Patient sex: M
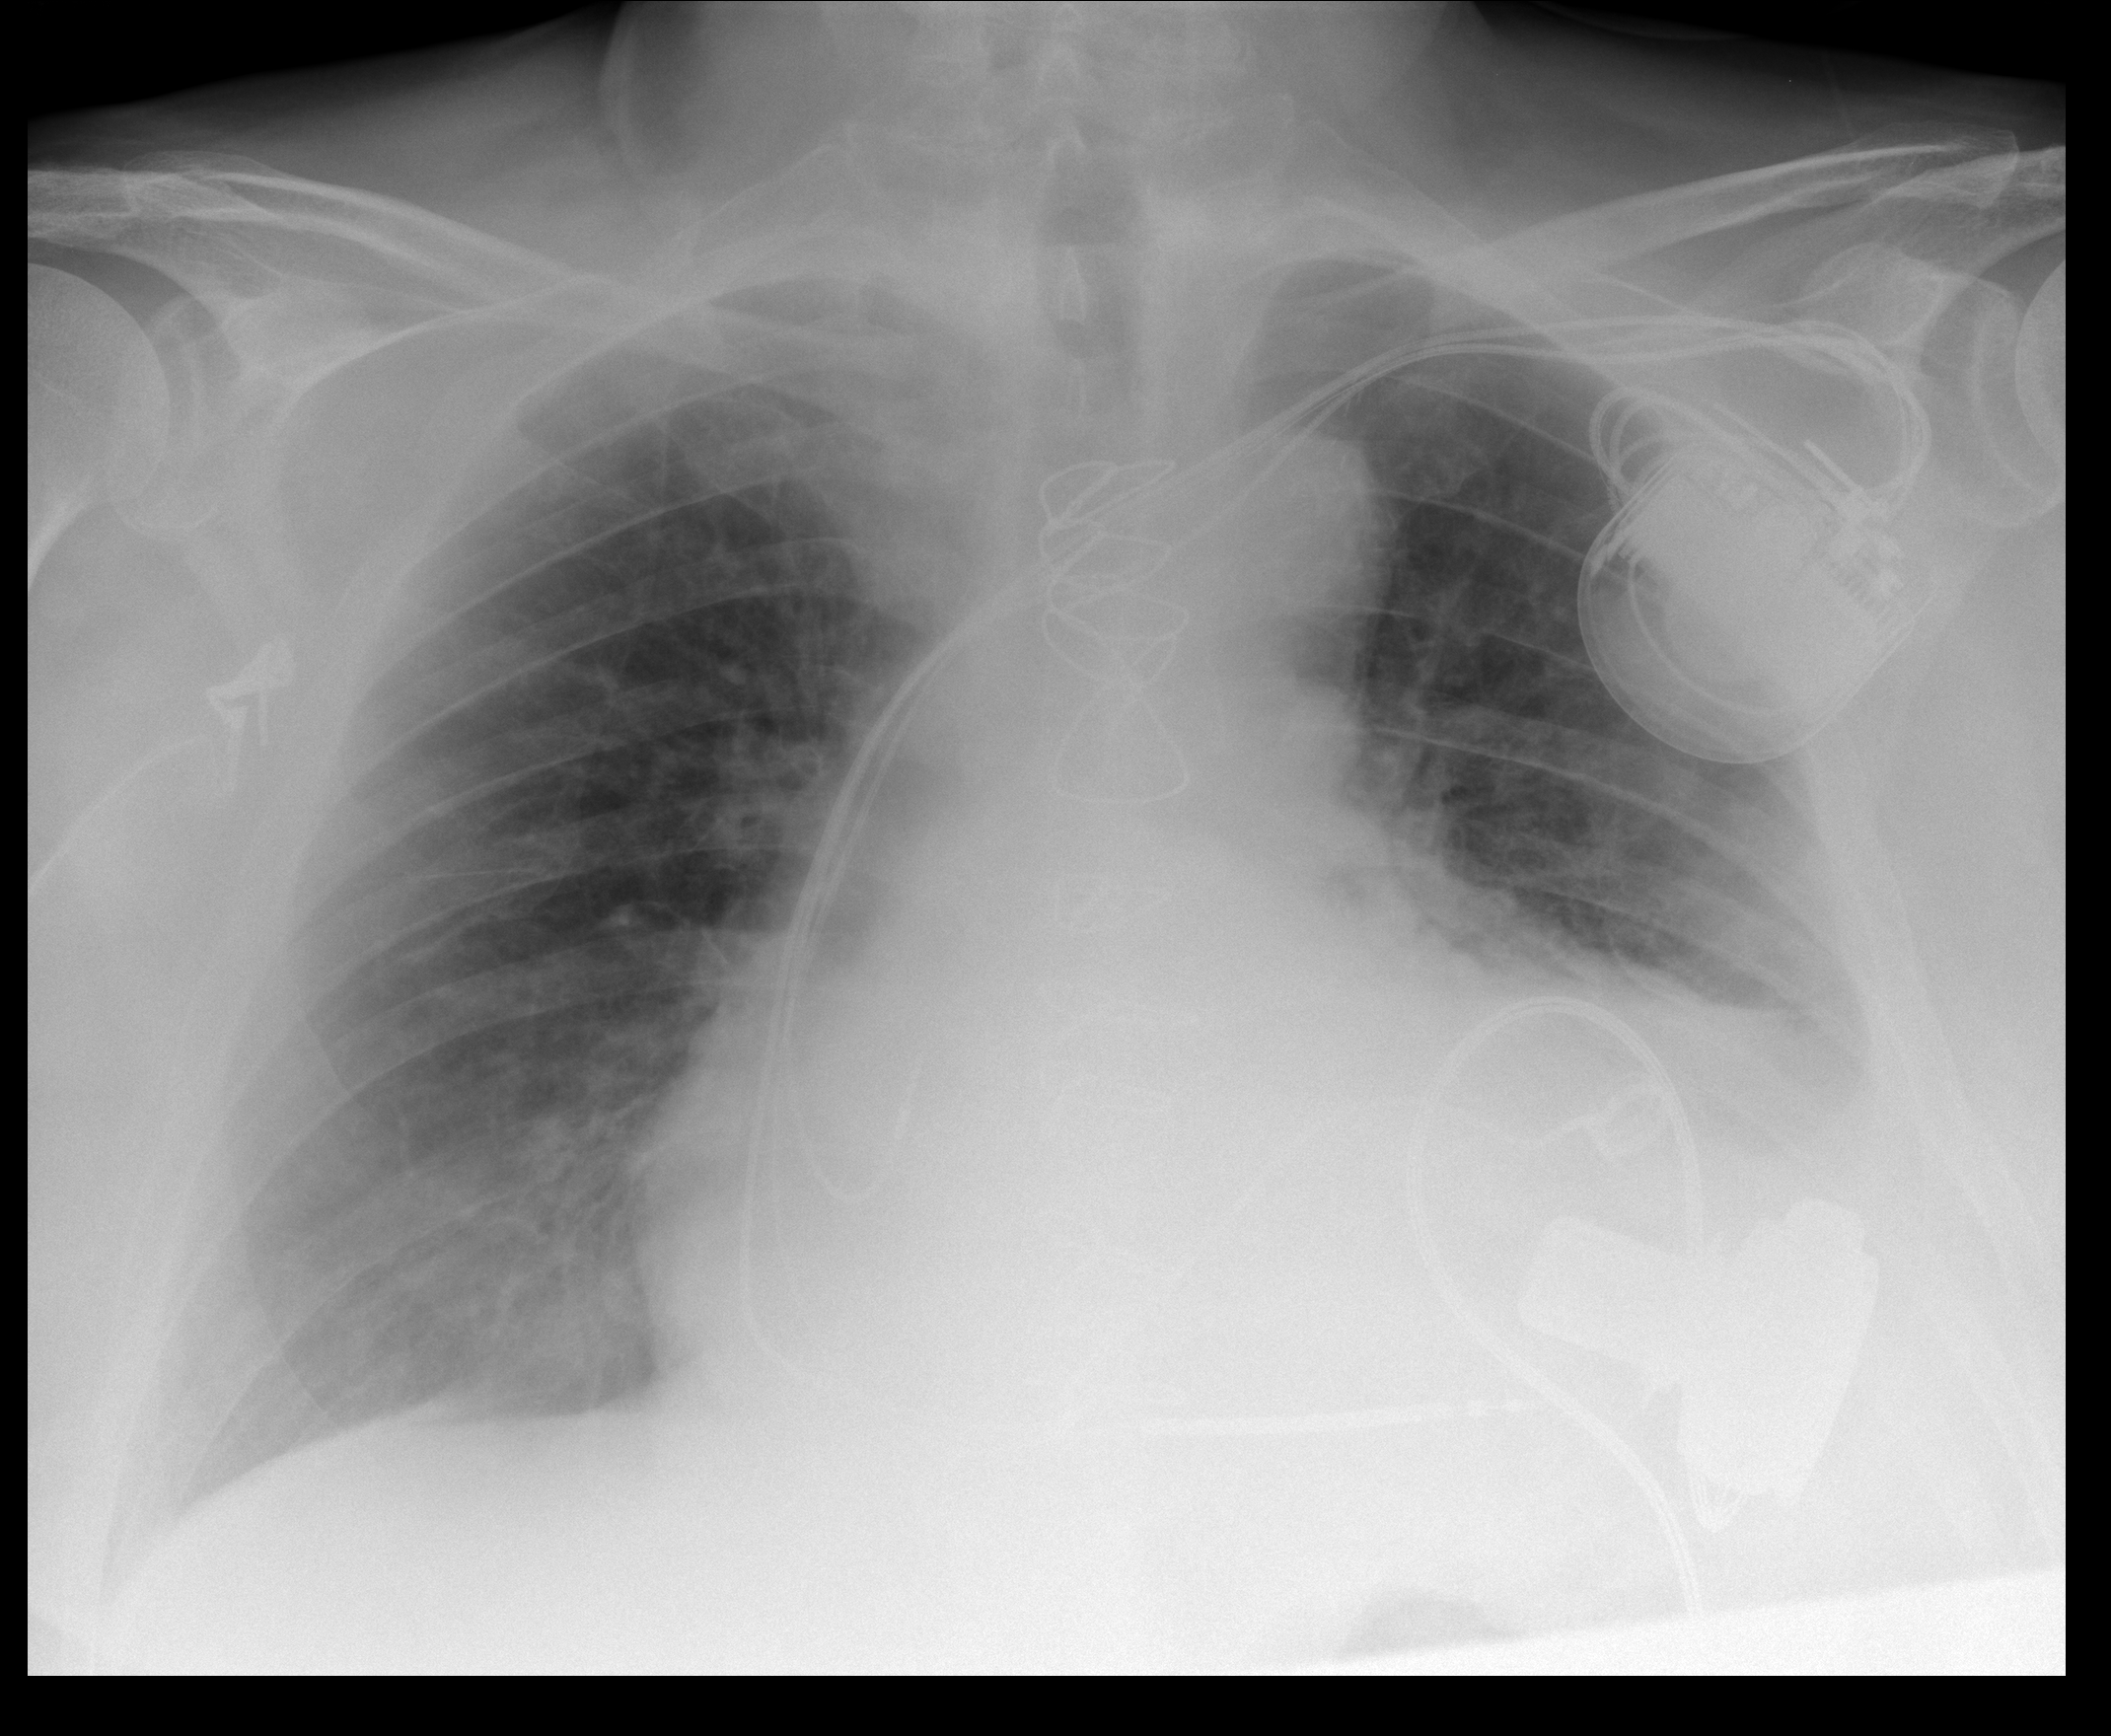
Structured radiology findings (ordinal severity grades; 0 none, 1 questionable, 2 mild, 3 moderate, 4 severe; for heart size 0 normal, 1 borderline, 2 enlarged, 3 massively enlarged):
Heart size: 3
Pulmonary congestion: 2
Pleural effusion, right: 0
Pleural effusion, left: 2
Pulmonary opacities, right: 0
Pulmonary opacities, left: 1
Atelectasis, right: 1
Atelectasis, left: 2